Question: I'm trying to debug my program using Valgrind. I compiled with '-g3 -O0 -ggdb'. How ever I am unable to see the source code corresponding to the point where Valgrind finds problem. The output just shows the name of the (binary)library.

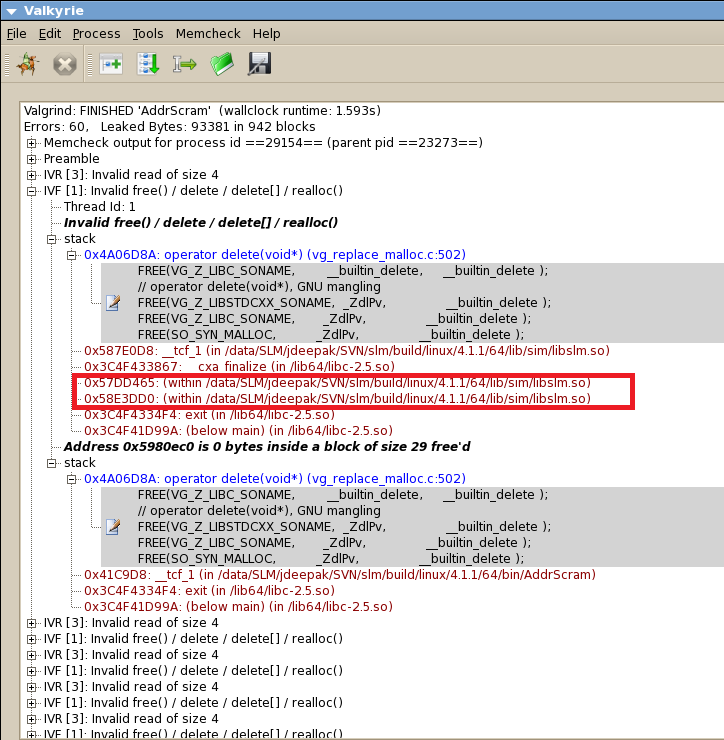
Answer: These addresses are of no interest. They belong to the runtime support code that runs after 'main' and calls destructors of global objects and 'atexit' routines. They do not have any source (that you wrote) associated with them.
You can tell that from their placement between 'exit' and '__cxa_finalize' in the call stack. No user code could possibly belong there.